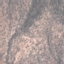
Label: HerbaceousVegetation